Aerial crown-view tile of a tropical tree (Barro Colorado Island, Panama), acquired 20240813:
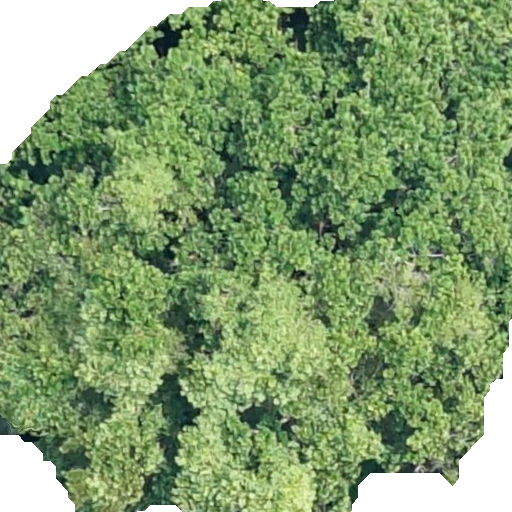
Species: Anacardium excelsum
GBIF accepted scientific name: Anacardium excelsum
Crown area: 396.319 m²